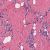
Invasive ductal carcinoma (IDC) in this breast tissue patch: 0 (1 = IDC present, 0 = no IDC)